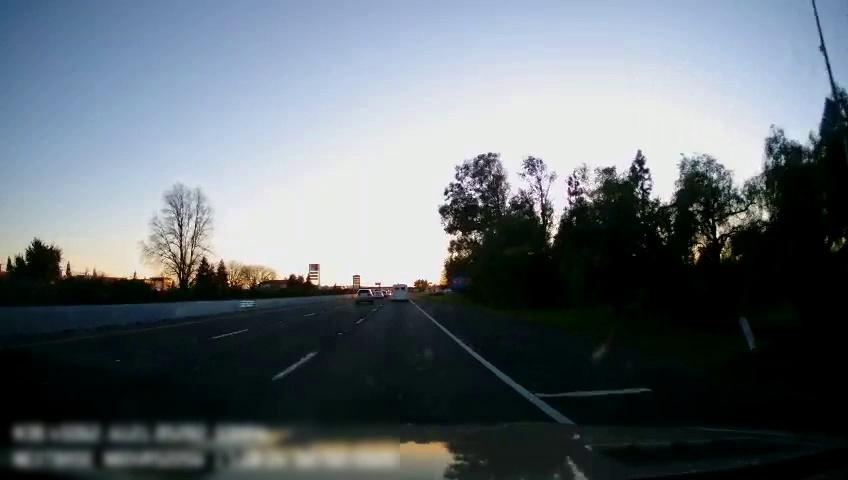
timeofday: Dusk/Dawn/Twilight
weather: Sunny
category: Drivable Space
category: Vehicles | Other LV
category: Vehicles | SUV
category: Vehicles | Car
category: Lanes | Current Lane
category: Lanes | Alternate Lane
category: Lanes | Alternate Lane
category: Lanes | Alternate Lane